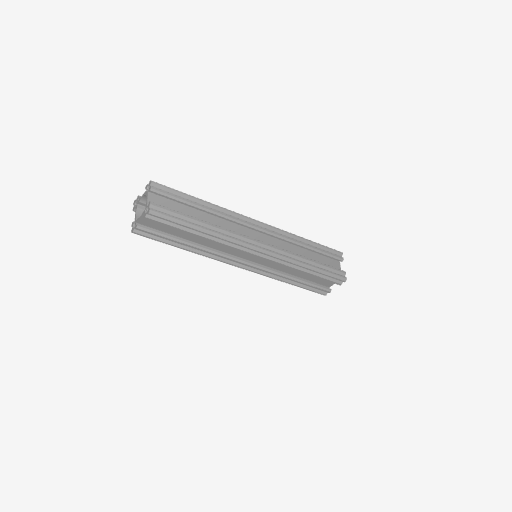
Part: GoRAIL144